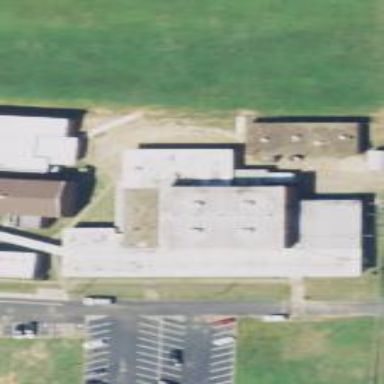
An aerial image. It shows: College building.